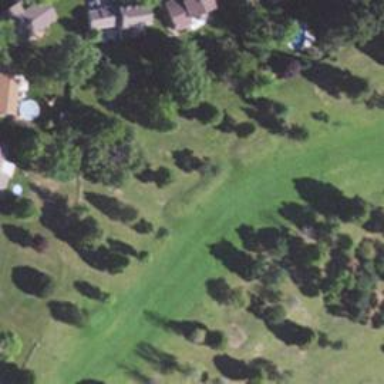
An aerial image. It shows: View of golf hole.